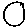
Label: circle